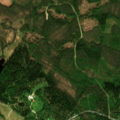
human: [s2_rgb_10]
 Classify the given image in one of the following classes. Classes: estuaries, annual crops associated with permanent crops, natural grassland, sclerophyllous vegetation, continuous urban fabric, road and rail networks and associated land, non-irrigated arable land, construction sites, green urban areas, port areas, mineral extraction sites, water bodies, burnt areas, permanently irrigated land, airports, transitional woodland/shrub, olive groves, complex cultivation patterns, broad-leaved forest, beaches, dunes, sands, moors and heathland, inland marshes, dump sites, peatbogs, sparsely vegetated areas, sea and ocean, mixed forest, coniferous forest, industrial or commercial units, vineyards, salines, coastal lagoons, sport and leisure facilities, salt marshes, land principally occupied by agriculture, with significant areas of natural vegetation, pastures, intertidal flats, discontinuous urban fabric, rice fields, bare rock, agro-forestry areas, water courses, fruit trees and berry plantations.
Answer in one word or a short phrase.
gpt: broad-leaved forest, coniferous forest, mixed forest, transitional woodland/shrub